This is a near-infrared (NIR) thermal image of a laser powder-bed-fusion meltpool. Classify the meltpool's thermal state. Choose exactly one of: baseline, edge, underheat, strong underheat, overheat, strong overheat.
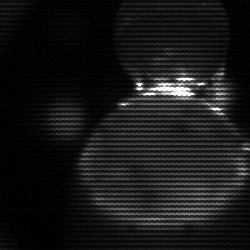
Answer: edge